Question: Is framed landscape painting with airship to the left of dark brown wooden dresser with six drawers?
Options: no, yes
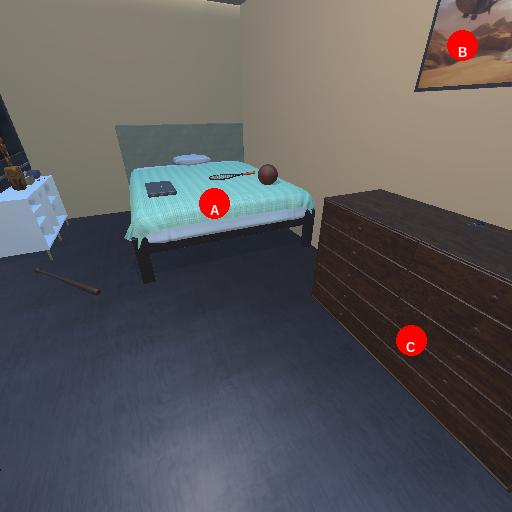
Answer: no